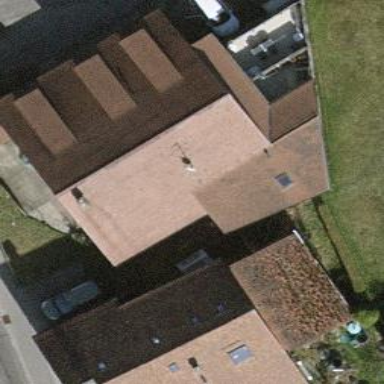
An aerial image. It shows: Simple house.